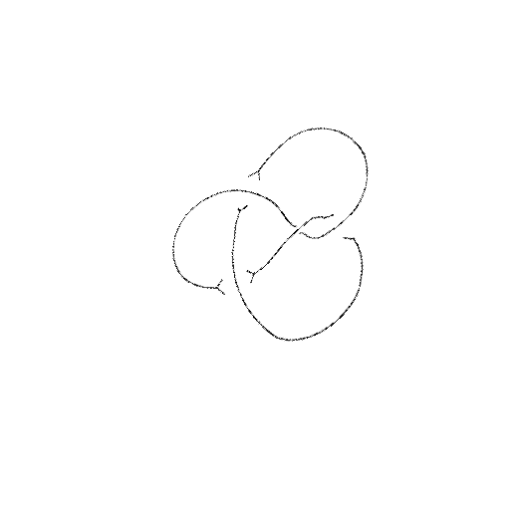
Crossing number: 4